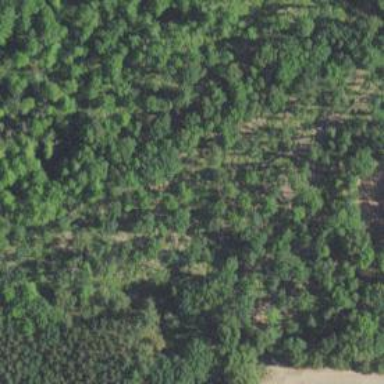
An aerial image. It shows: Abandoned railway spur that is of historic significance.